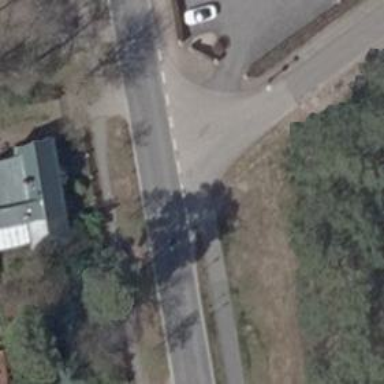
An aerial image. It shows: Tertiary road with asphalt surface. Separate sidewalks on both sides of the road.